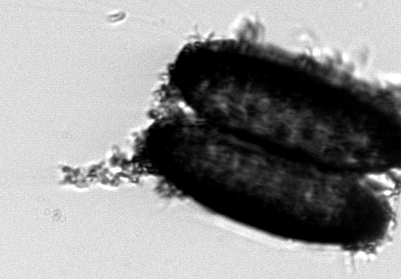
Label: Thalassiosira_TAG_external_detritus